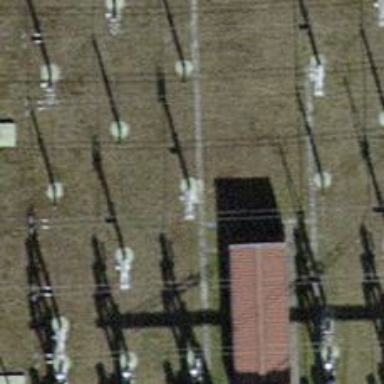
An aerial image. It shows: Switch used for power control.